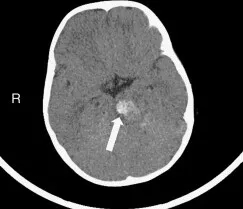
Case 5 brain CT scan without contrasts showing an intratumoral hemorrhage of the midbrain/brainstem. (A) Axial view of the brain with an arrow indicating the intratumoral hemorrhage. A, Anterior; S, Superior; R, Right. Scale bar, 250 microm.
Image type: radiology (ct)